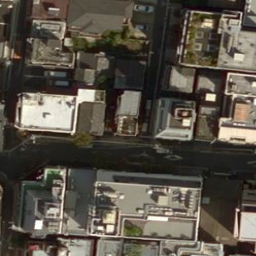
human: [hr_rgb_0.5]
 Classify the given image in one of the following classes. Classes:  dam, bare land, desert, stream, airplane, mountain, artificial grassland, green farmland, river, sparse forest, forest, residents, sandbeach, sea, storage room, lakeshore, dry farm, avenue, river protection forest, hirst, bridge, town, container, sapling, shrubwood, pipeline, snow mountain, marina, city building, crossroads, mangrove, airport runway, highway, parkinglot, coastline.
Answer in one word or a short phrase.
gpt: city building